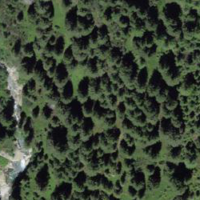
EUNIS habitat code: 43
Species observed at this site:
Rumex alpinus